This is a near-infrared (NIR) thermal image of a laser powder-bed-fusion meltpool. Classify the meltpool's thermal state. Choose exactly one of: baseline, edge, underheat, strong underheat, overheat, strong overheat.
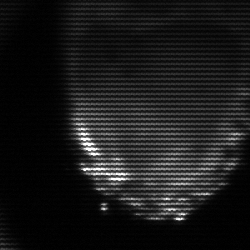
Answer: edge